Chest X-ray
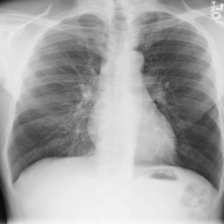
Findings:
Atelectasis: negative
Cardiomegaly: negative
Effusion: negative
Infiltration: negative
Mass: negative
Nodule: negative
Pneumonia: negative
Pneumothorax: negative
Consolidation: negative
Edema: negative
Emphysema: negative
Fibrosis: negative
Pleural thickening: negative
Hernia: negative